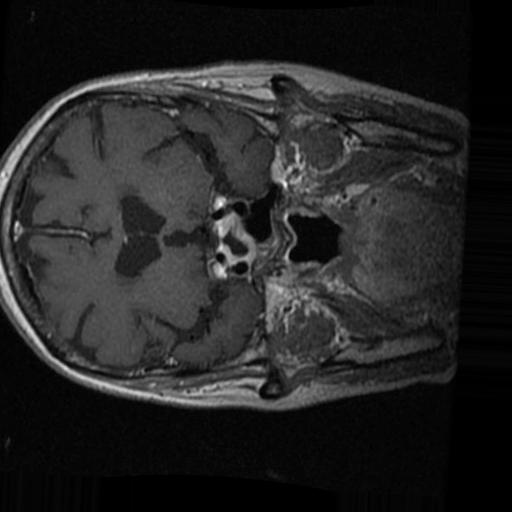
Label: brain_tumor